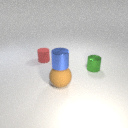
small red rubber cylinder to the left of large brown rubber sphere